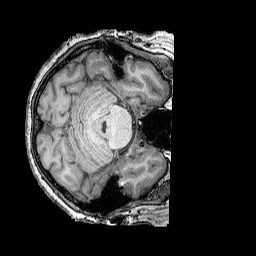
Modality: T1w
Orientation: axial
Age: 53
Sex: male
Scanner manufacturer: siemens
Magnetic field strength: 3 T
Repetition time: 2.25 s
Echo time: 0.00415 s